Aerial crown-view tile of a tropical tree (Barro Colorado Island, Panama), acquired 20240813:
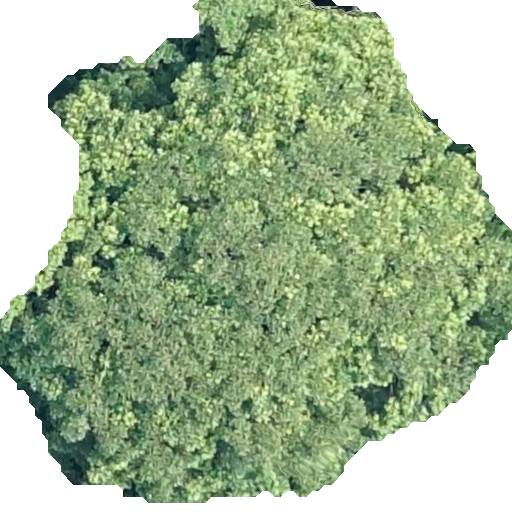
Species: Dipteryx oleifera
GBIF accepted scientific name: Dipteryx oleifera
Crown area: 288.747 m²